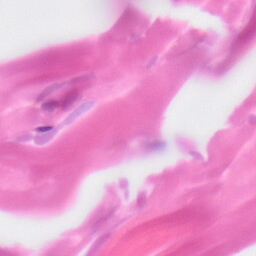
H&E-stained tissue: Skin